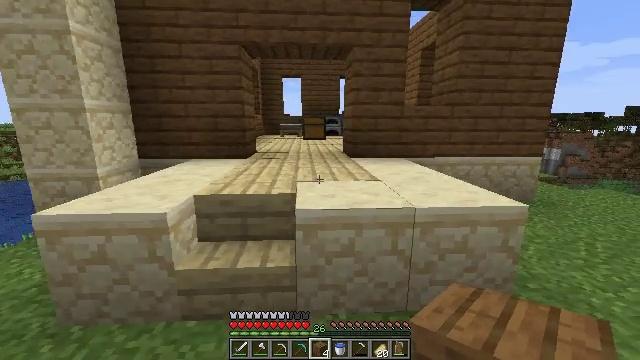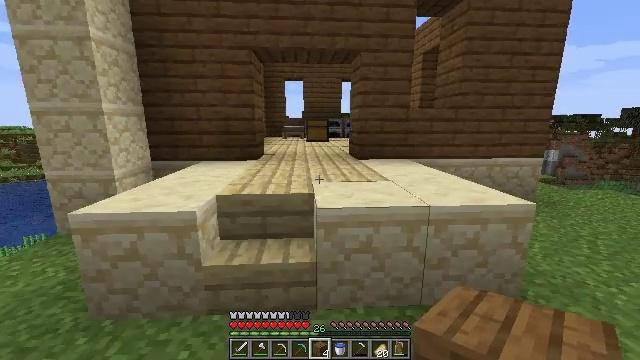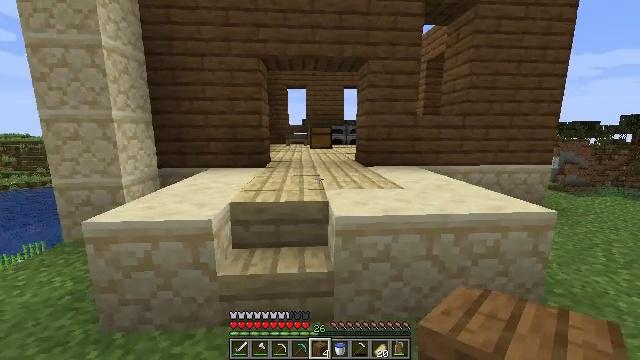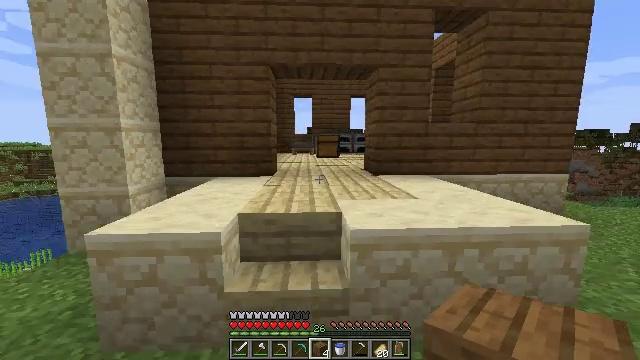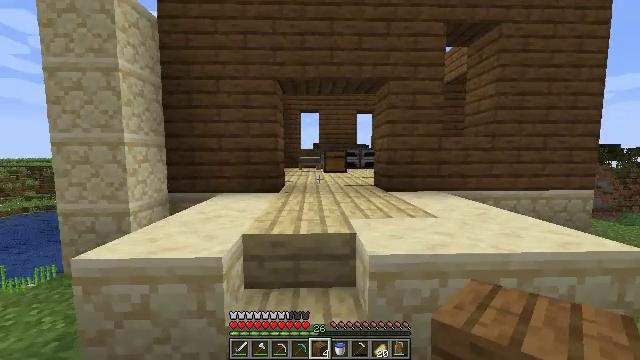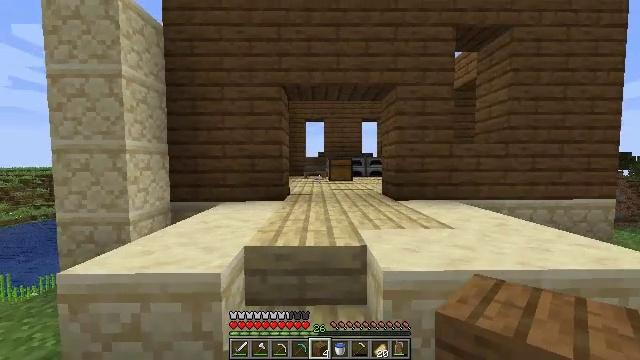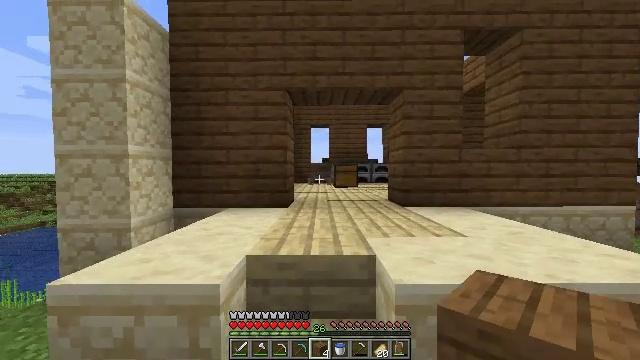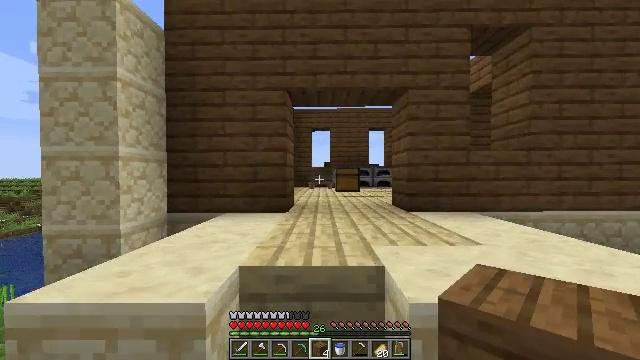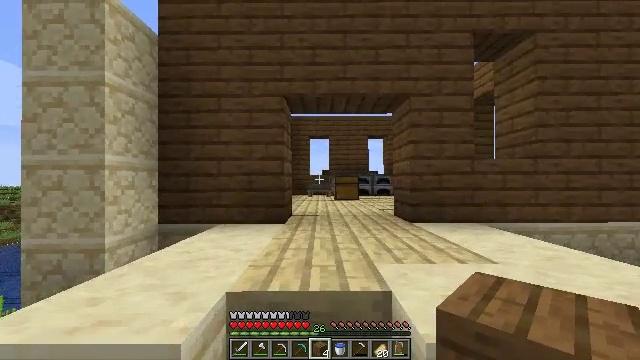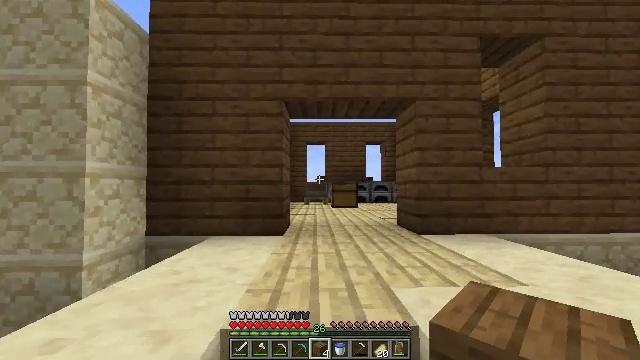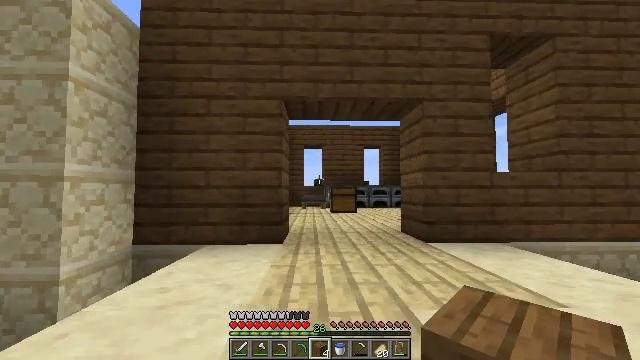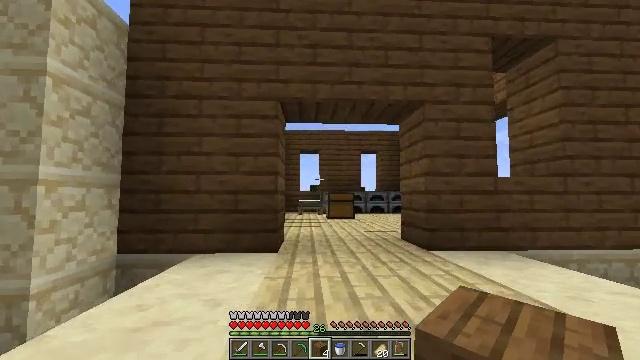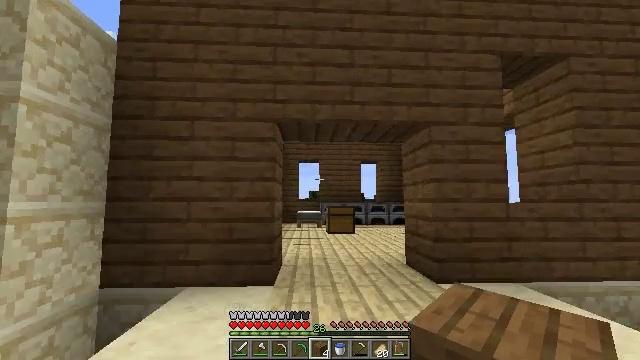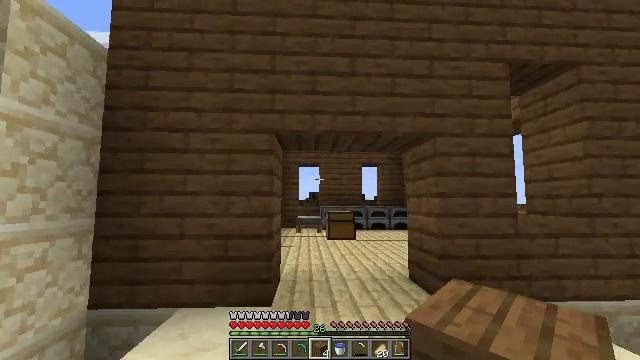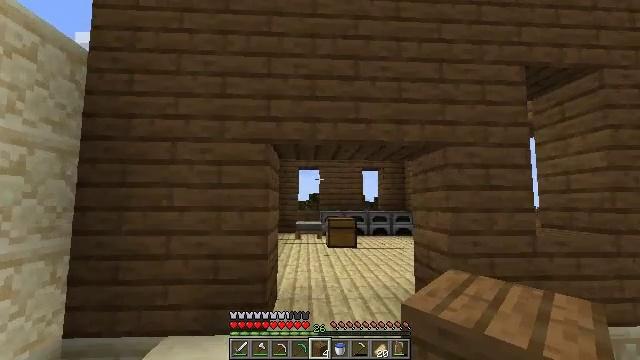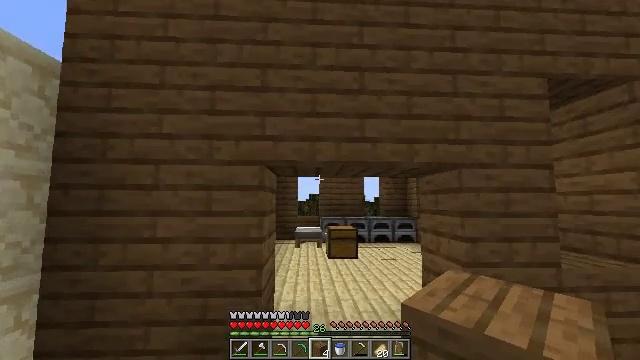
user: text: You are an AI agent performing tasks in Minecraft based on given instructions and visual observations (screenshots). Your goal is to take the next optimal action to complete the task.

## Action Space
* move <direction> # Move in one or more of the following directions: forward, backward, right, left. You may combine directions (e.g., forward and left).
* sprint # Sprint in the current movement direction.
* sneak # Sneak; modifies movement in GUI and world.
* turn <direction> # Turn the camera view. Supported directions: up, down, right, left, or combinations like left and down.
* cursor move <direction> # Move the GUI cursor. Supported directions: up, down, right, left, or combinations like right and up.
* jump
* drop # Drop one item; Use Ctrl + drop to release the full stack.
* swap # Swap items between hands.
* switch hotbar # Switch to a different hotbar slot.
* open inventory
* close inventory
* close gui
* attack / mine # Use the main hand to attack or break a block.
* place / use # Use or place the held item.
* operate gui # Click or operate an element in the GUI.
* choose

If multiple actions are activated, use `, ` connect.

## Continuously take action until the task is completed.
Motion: motion action
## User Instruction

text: Recycle the birch fence.
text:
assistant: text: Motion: move forward and move left
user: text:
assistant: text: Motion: move forward, turn up
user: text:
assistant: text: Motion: move forward, turn left and up
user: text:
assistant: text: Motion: move forward, turn left and up
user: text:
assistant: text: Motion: move forward, turn left and up
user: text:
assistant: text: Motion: move forward, turn left and up
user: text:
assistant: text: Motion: move forward, turn up
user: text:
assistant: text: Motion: move forward and move left, turn up
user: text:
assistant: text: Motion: move forward and move left, turn right and up
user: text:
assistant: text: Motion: move forward
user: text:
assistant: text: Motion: move forward, turn up
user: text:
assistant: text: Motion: move forward
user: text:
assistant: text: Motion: move forward
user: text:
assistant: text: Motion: move forward
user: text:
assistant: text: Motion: move forward
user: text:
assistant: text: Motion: move forward
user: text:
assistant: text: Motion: move forward
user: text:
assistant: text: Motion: move forward
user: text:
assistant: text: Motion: move forward
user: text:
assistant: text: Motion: move forward
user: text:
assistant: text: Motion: move forward, turn left
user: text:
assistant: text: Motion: move forward and move right, turn left
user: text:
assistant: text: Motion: move forward and move right, turn left
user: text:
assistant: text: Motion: move forward and move right, turn left
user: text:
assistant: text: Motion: move forward
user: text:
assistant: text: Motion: move forward
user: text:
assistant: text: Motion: move forward
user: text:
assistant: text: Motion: move forward, turn left
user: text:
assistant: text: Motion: move forward and move right, turn left
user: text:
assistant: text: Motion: move forward and move right